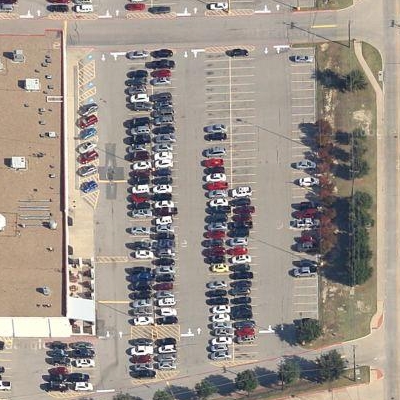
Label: gParking